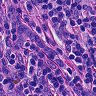
Metastatic tissue present: yes